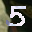
Label: 5